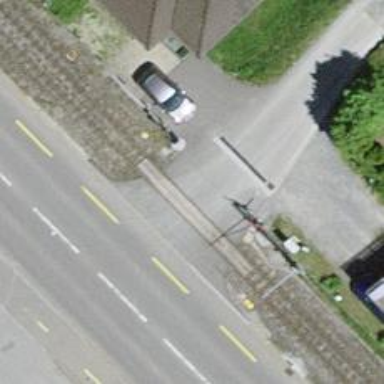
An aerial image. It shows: Railway level crossing.